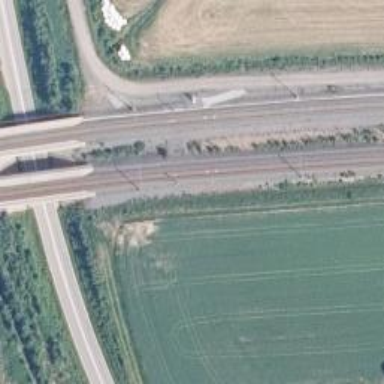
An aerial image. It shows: Railway track with continuous electrified contact lines.